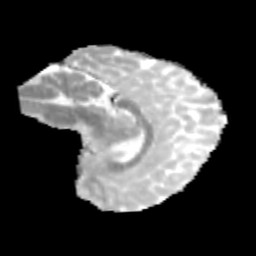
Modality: MD
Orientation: sagittal
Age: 13
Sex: male
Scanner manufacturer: siemens
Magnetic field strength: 3 T
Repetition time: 3.8 s
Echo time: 0.07 s